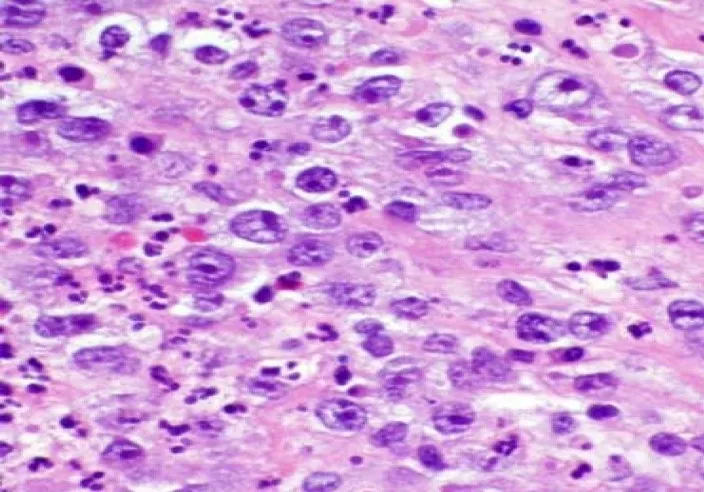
High power view of hematoxylin and eosin-stained section highlights the anaplastic large lymphoma cells with large oval nuclei and prominent nucleoli.
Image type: pathology (h&e)